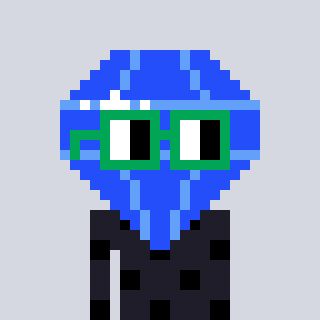
a pixel art character with square green glasses, a blue diamond-shaped head and a grayscale-colored body on a cool background